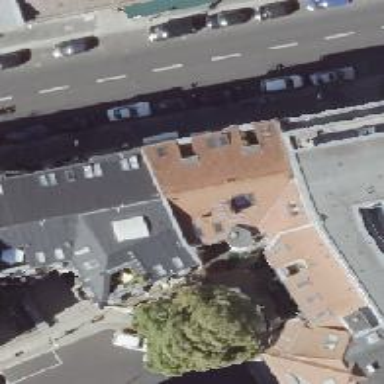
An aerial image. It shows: Restaurant.